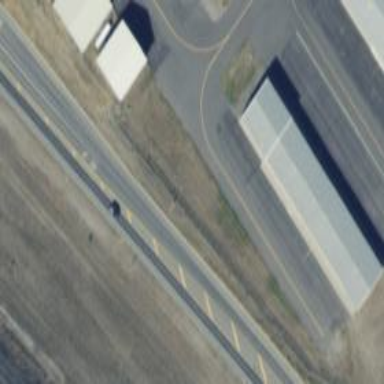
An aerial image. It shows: Image of taxiway at airport.